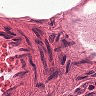
Metastatic tissue present: no